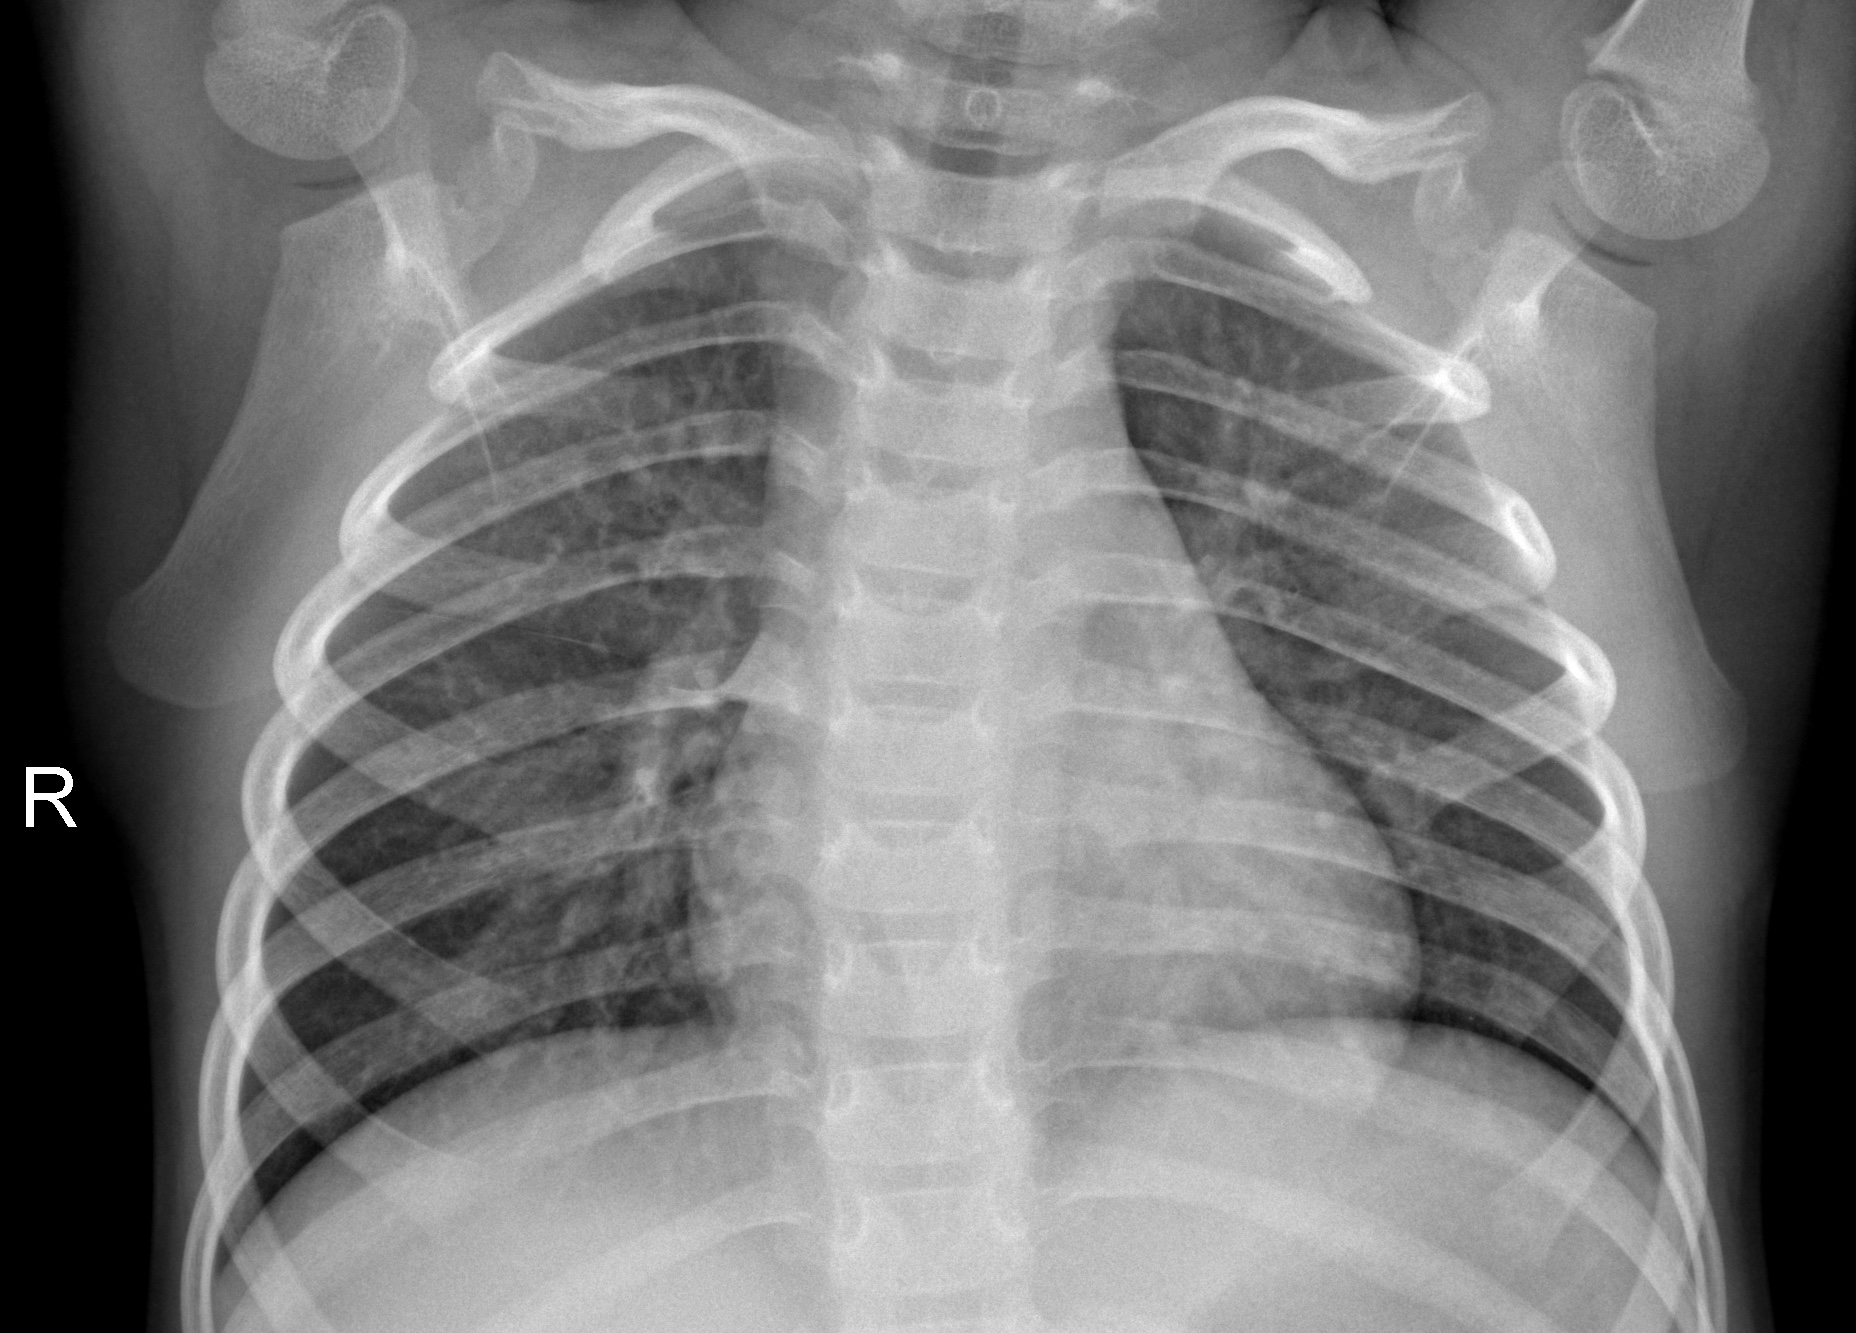
Diagnosis: NORMAL